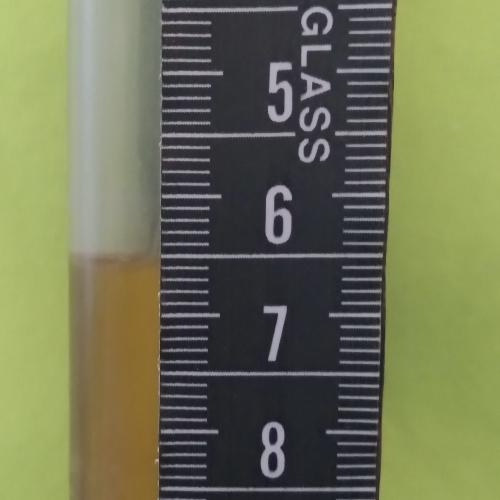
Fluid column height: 6.5 cm